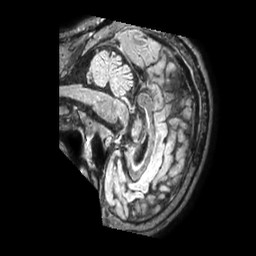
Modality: FLAIR
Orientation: sagittal
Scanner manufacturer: philips
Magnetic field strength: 1.5 T
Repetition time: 4.8 s
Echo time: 0.3272 s